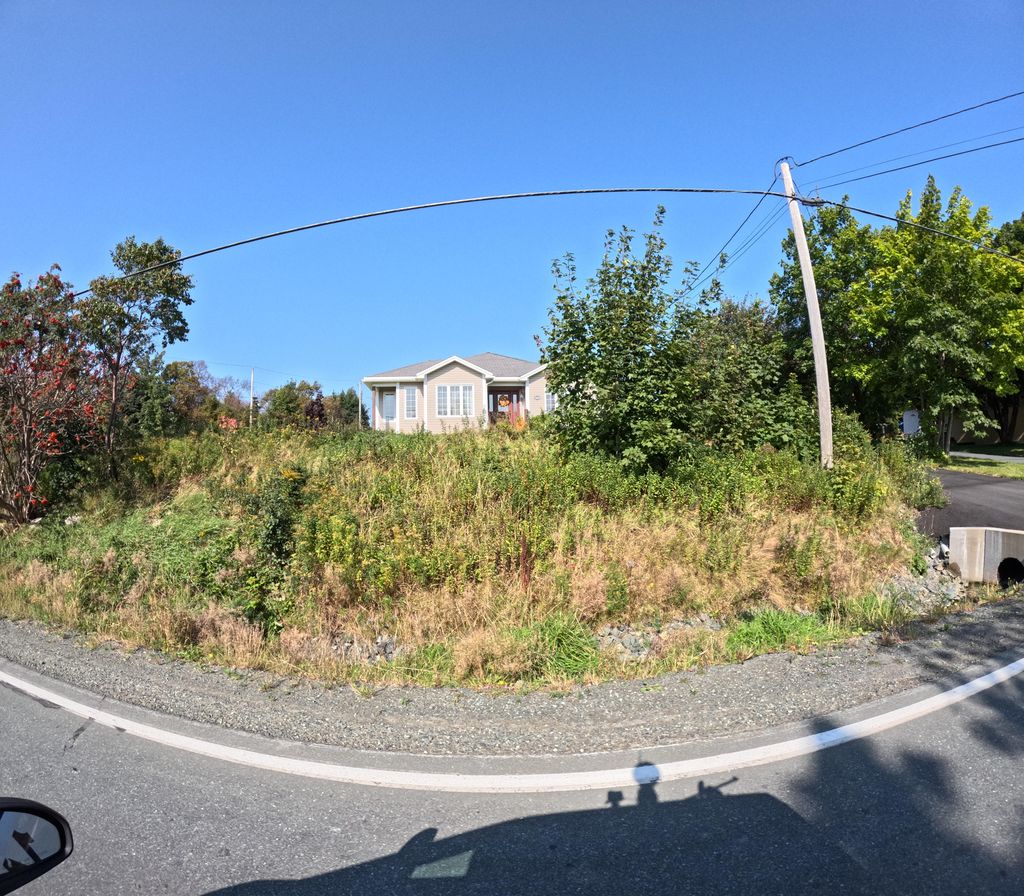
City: st_johns